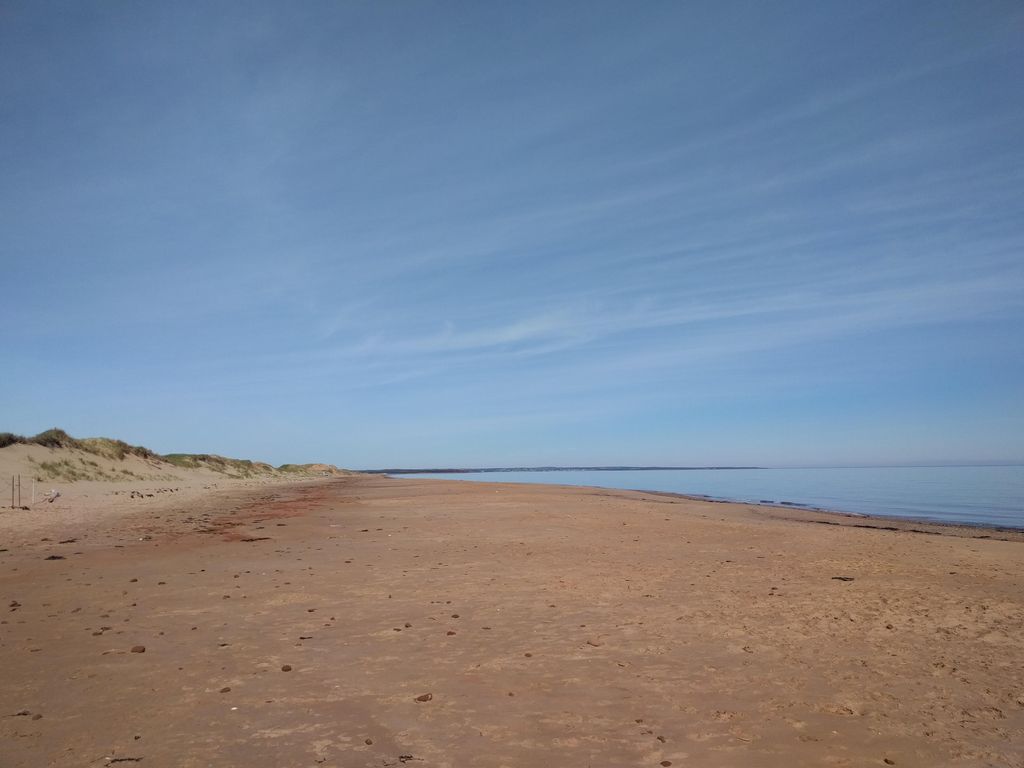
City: charlottetown